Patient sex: M
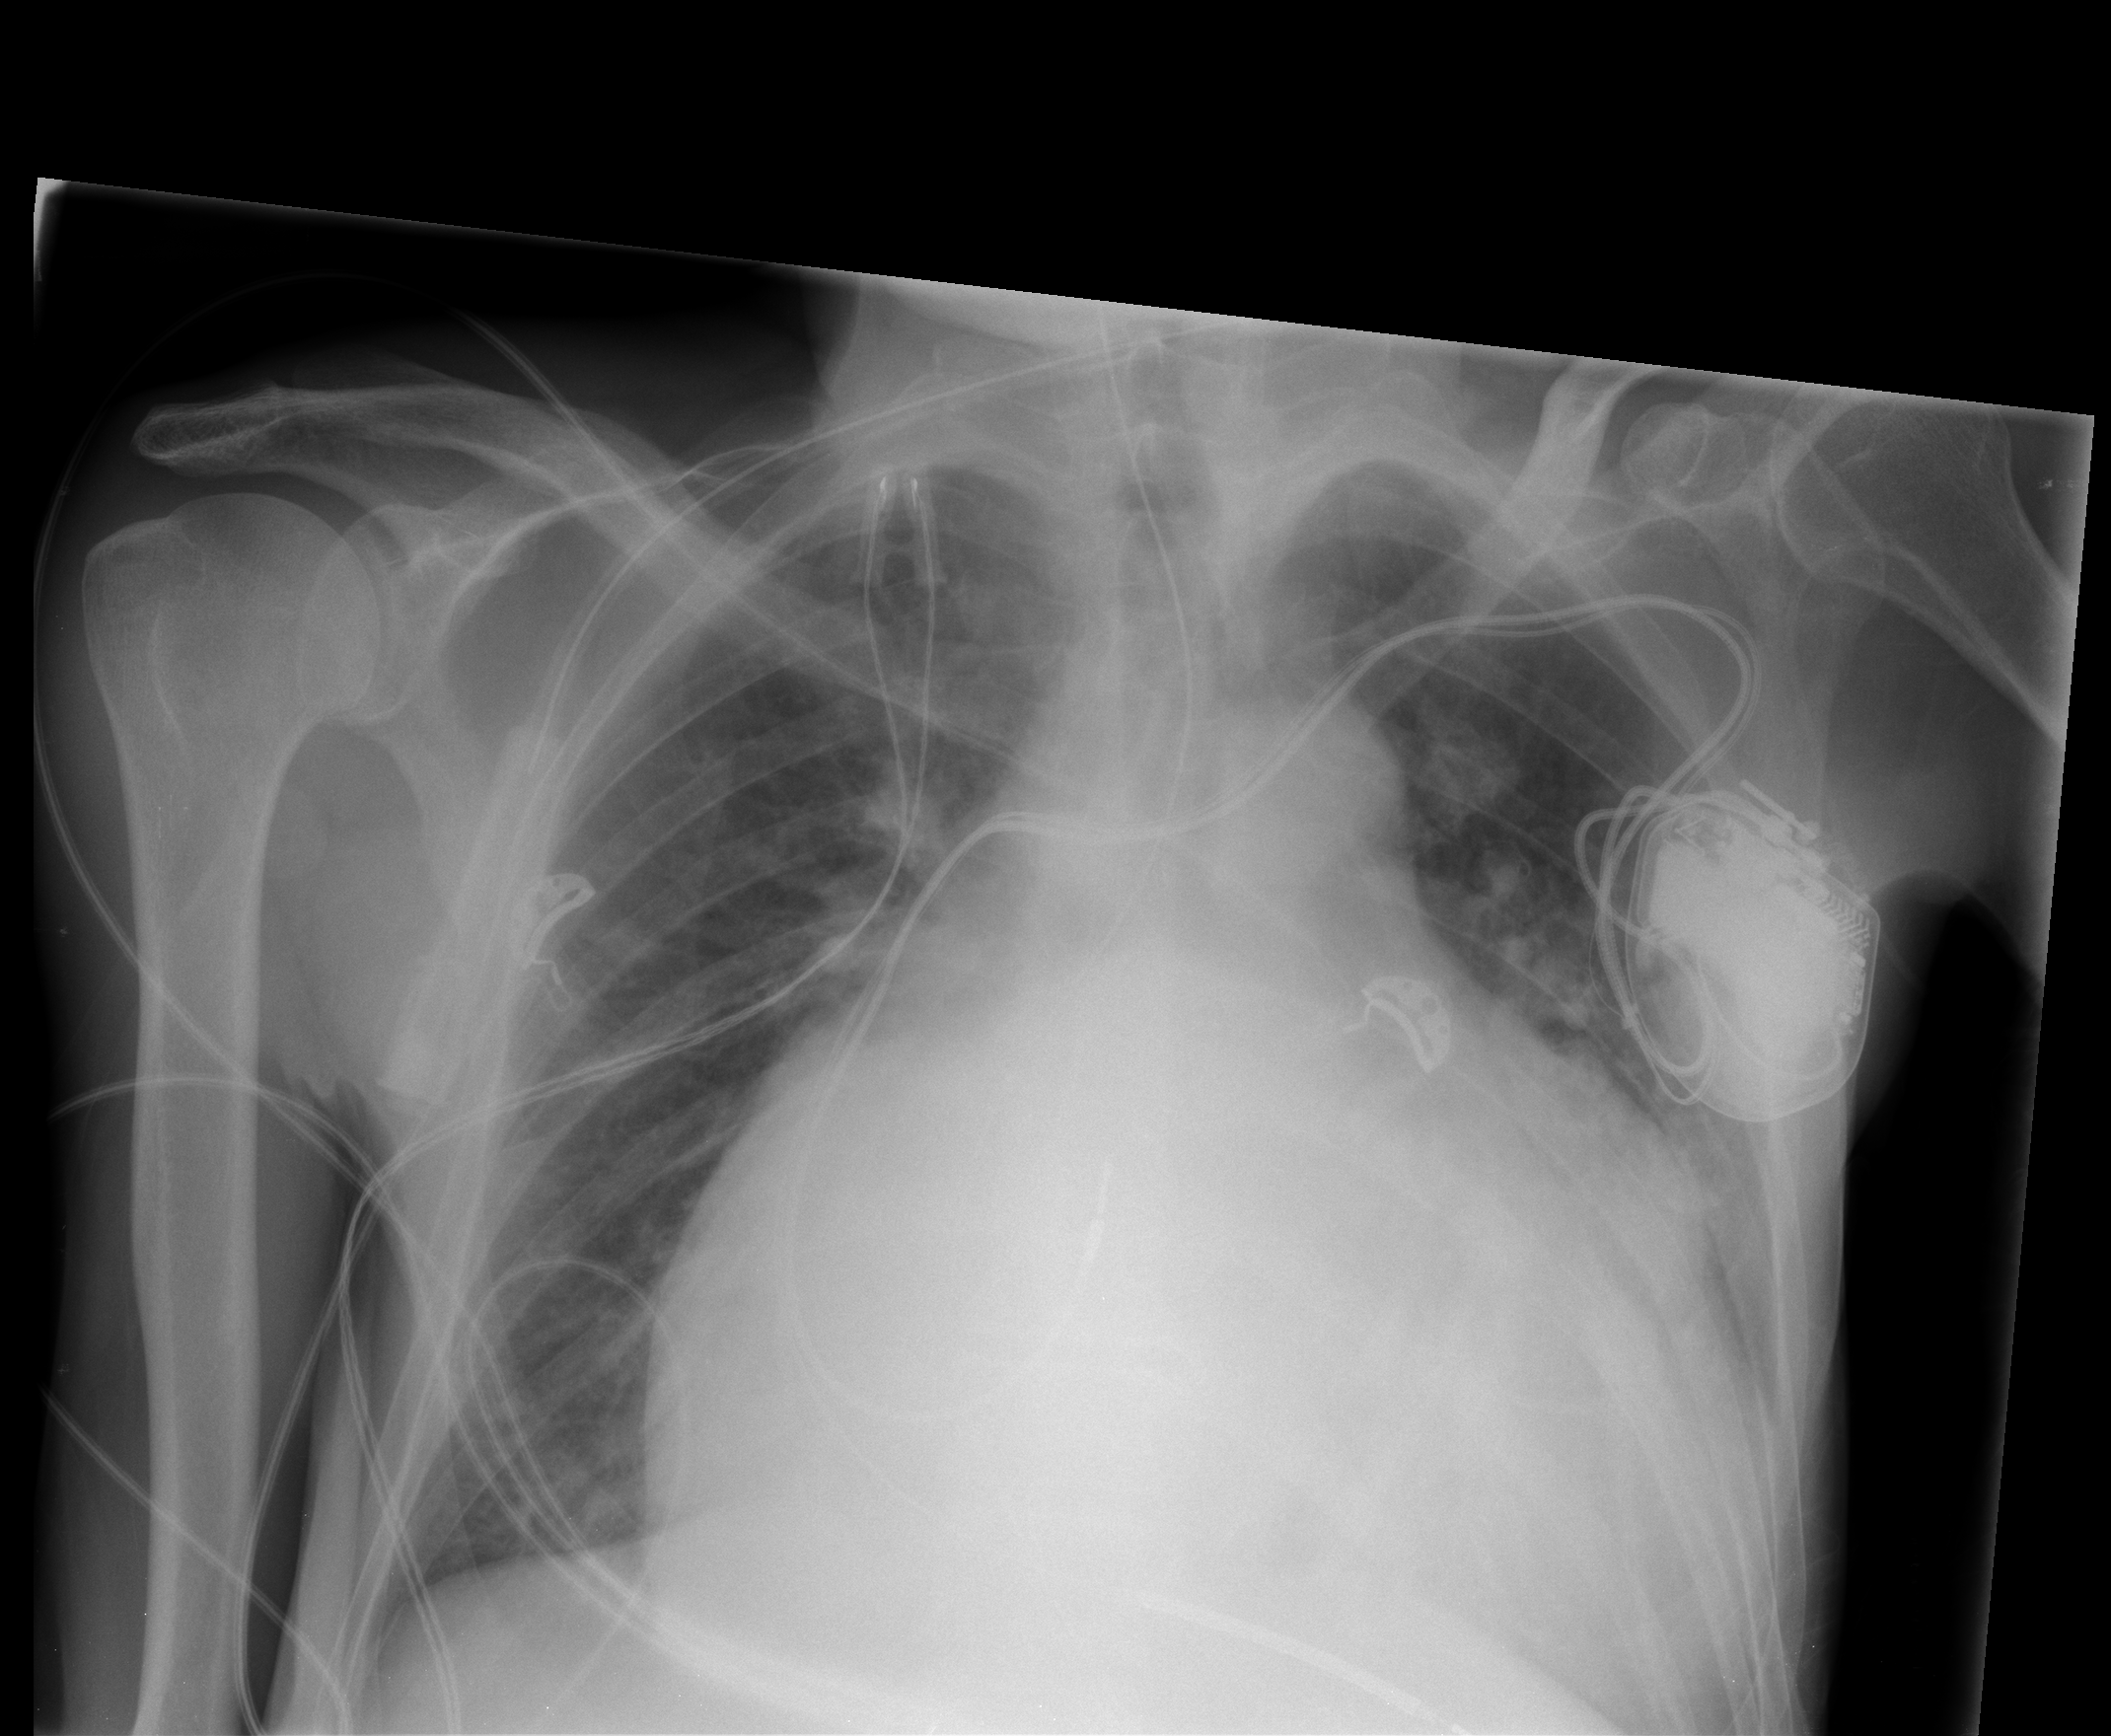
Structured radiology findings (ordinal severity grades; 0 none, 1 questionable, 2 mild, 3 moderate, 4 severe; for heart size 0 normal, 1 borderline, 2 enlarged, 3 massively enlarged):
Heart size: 3
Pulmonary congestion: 2
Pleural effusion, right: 0
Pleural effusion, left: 1
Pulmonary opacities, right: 0
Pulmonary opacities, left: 0
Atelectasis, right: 0
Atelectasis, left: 2